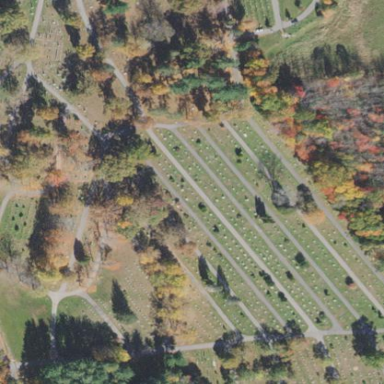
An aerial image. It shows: Cemetery.